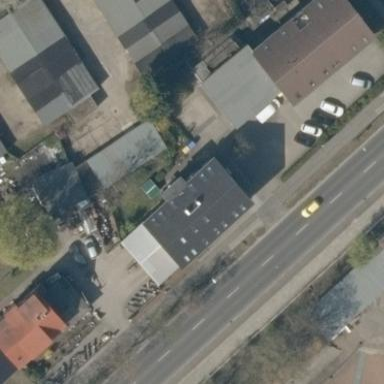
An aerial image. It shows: Building that houses restaurant.